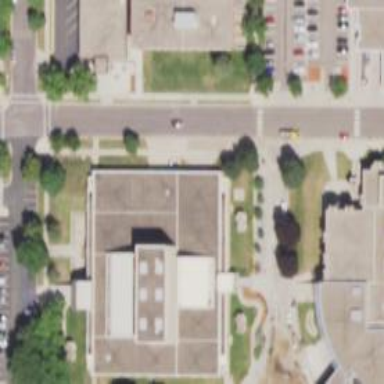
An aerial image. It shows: Flat-roofed university building.